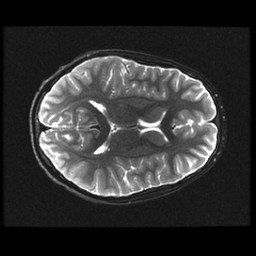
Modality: T2w
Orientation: axial
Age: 10
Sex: female
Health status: ill
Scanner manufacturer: ge
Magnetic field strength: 3 T
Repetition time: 7.5 s
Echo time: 0.1015 s